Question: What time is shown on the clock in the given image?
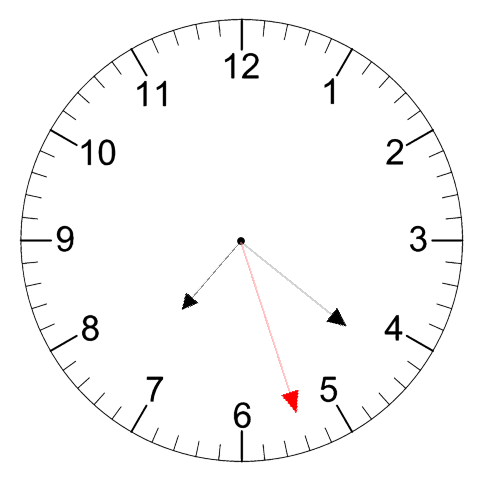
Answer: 07:21:27